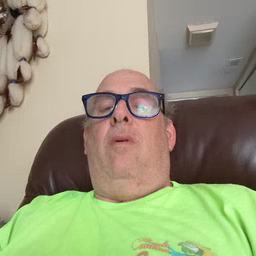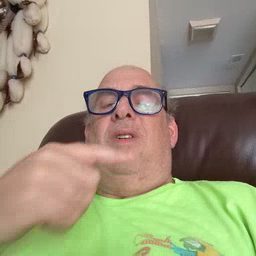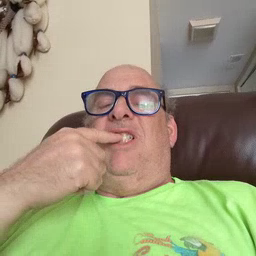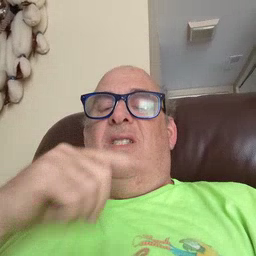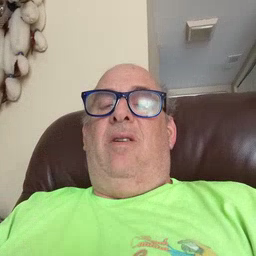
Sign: tooth